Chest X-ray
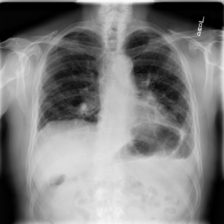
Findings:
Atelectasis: negative
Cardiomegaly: negative
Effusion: negative
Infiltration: positive
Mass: negative
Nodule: negative
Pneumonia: negative
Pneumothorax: negative
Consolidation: negative
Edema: negative
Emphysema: negative
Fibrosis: positive
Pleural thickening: negative
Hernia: negative